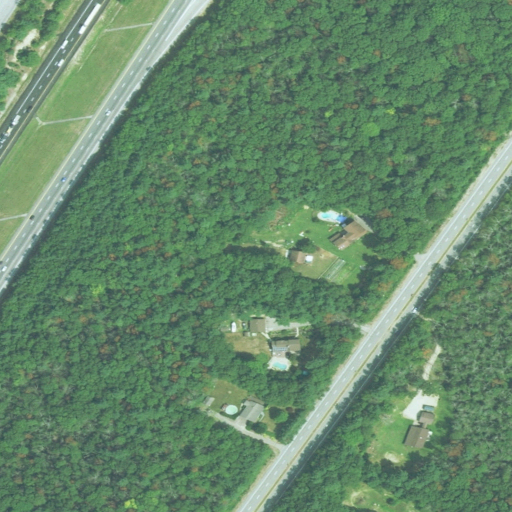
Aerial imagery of mountain in Rhode Island named Tefft Hill containing deciduous forest, mixed forest, low intensity development, medium intensity development, open development, shrub, barren land, high intensity development, grassland, and pasture